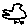
Label: bird